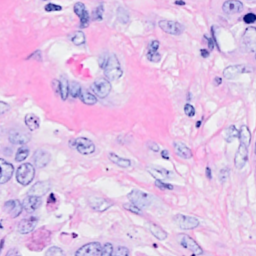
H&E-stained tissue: Breast